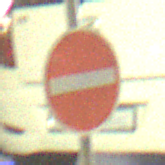
Verkehrszeichen: VerbotDerEinfahrt
Umgebung: Indoor, Special
Tageszeit: NotSpecified
Wetter: NotSpecified
Licht: Artificial
Jahreszeit: NotSpecified
Kontrast: HighContrast